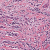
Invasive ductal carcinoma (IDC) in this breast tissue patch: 1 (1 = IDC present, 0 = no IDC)